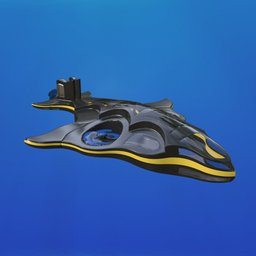
Label: mechanical